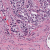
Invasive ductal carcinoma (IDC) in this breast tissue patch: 1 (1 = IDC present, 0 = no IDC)